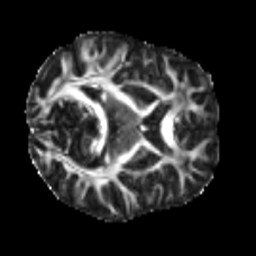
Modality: FA
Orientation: axial
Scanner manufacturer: siemens
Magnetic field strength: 3 T
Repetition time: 4 s
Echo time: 0.0594 s